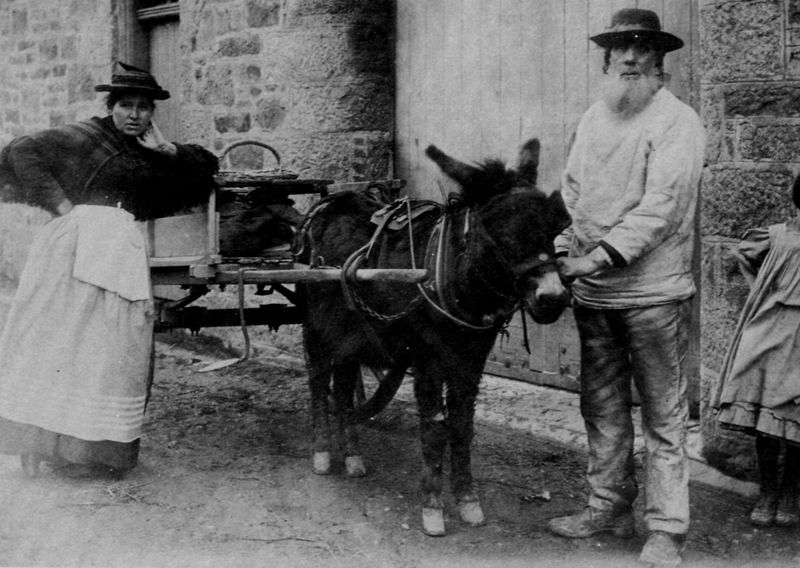
Titel: Penzance
Künstler: Francis Frith
Schlagwörter: dunkel, mann, schatten, weiß, mädchen, fenster, frau, grau, hell, hintergrund, holz, hut, hüte, kleid, licht, mund, nase, schwarz, strasse, tür, gebäude, haus, tier, tuch, weg, rock, alt, bart, hemd, hose, wand, augen, bärtig, falten, gesicht, halten, stehen, stein, steine, vollbart, bildnis, porträt, erde, boden, stehend, stoff, drei, kind, paar, saum, ohren, bauern, esel, karren, pferd, huf, hufe, sattel, zaumzeug, schürze, füße, zwei, schuhe, hosen, bäuerin, transport, mauer, steinmauer, kutsche, ziehen, karre, wagen, lehnen, münder, nasen, angelehnt, korb, türrahmen, bauer, tor, zuschauerin, foto, fotografie, photographie, fugen, alter, greis, geschirr, schwarz-weiss, deichsel, ehefrau, schuh, maultier, photo, tracht, schultertuch, wams, stall, griechenland, landwirtschaft, lastentier, armut, gespann, ziege, fot, schwelle, zugtier, holztür, indianer, scheunentor, hausmauer, altes paar, indigen, chatten, schnappschuss, indios, peru, drempel, hoftor, zuggeschirr